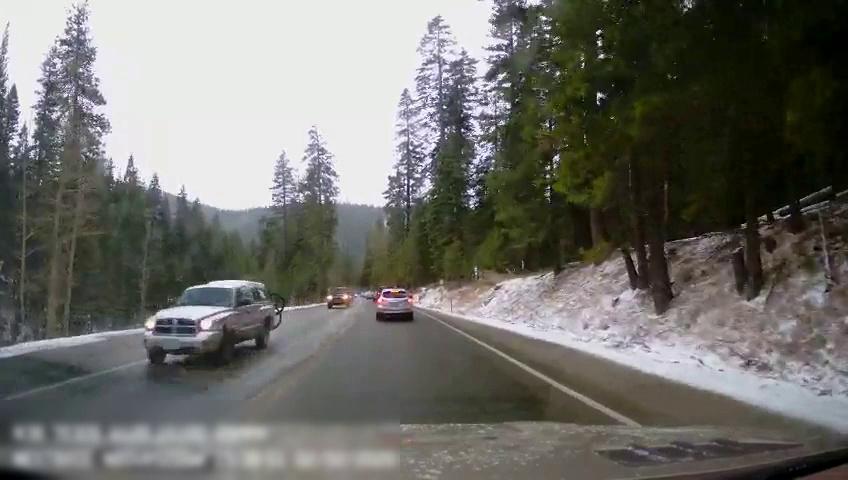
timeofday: Day
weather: Snowy
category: Drivable Space
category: Vehicles | Truck
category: Vehicles | SUV
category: Vehicles | SUV
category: Vehicles | SUV
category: Lanes | Current Lane
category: Lanes | Opposite Lane